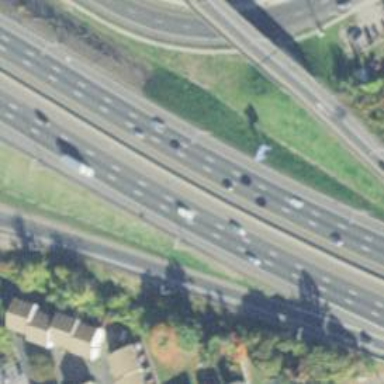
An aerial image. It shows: Asphalt motorway.